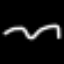
Label: squiggle